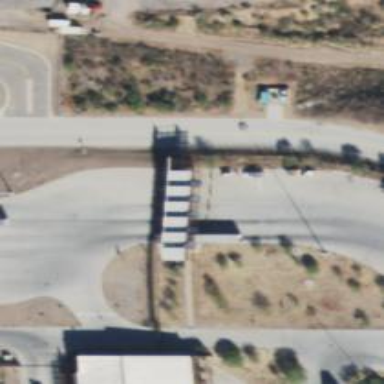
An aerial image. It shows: Border control barrier.